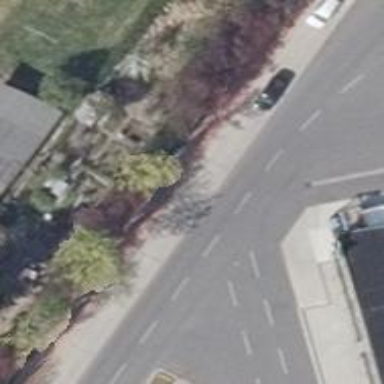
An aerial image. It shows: Residential road with asphalt surface. There is sidewalk on the left and cycle track on the left side of the road.